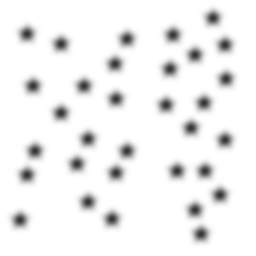
Squares: 0
Triangles: 0
Stars: 32
Total shapes: 32